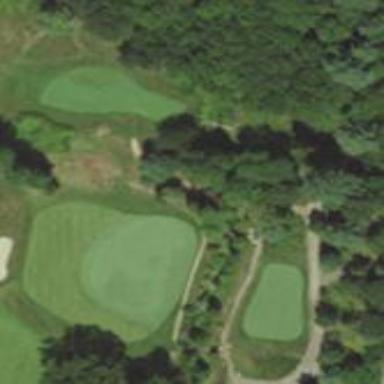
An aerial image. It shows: Golf fairway surrounded by grass.